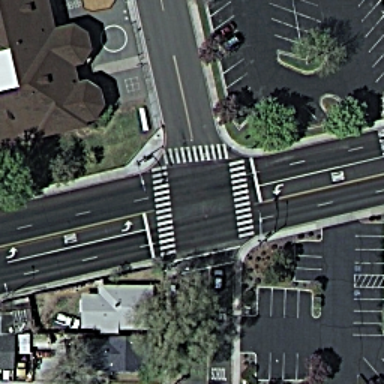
There is a piece of farmland .